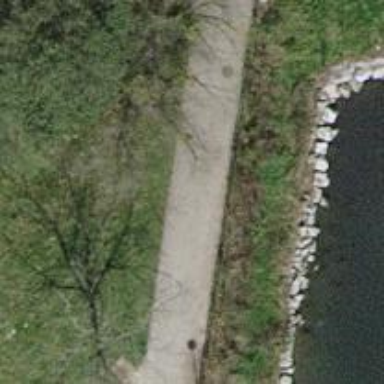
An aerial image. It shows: Asphalt path with excellent trail visibility.